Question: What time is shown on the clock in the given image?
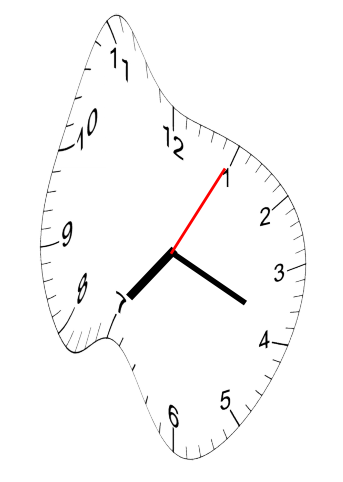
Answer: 07:19:05